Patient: sex F, age 66
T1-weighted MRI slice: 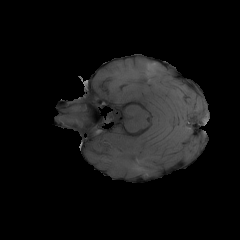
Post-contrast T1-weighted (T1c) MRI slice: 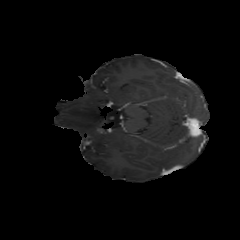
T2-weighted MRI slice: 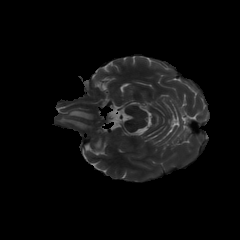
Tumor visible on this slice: yes
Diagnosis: Glioblastoma, IDH-wildtype
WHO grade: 4